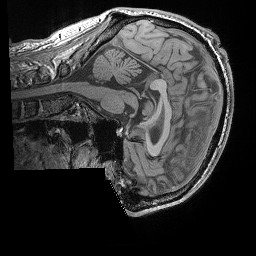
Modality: T1w
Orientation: sagittal
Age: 22
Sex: male
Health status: healthy
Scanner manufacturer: siemens
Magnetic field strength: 3 T
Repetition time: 0.02 s
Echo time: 0.00492 s